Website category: movie
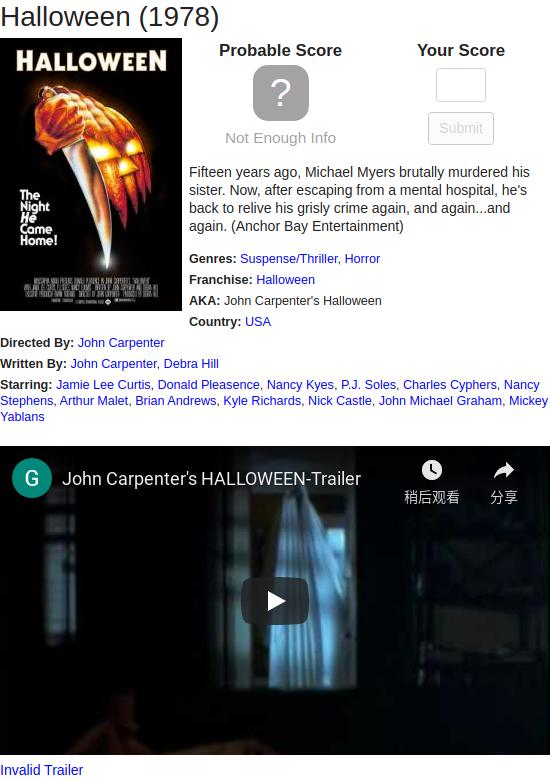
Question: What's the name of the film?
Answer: Halloween

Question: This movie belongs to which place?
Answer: USA

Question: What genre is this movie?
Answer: Suspense/Thriller

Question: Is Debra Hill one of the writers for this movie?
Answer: yes

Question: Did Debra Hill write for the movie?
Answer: yes

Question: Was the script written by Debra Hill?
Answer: yes

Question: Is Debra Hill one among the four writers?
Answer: yes

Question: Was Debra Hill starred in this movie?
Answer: no

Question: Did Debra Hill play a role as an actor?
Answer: no

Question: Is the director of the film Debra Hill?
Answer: no

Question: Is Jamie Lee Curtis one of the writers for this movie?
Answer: no

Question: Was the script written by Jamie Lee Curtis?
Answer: no

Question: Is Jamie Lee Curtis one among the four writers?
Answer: no

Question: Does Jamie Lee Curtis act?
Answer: yes

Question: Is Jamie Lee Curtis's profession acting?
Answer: yes

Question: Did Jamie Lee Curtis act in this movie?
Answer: yes

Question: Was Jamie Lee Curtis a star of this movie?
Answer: yes

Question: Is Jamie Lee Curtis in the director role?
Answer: no

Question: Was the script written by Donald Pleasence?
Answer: no

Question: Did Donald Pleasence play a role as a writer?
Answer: no

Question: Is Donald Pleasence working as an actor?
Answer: yes

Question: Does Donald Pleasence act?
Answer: yes

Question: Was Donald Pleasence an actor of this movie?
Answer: yes

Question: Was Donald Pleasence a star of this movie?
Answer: yes

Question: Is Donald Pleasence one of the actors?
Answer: yes

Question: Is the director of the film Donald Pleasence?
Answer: no

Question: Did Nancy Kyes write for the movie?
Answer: no

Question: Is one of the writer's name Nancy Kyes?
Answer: no

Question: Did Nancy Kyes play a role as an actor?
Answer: yes

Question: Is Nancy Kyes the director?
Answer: no

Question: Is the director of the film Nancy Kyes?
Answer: no

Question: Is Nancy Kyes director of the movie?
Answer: no

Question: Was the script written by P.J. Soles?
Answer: no

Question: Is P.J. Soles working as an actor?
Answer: yes

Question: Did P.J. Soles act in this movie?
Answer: yes

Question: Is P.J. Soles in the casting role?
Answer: yes

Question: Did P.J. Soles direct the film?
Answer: no

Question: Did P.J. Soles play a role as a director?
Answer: no

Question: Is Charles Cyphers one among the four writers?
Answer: no

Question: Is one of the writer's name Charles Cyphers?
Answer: no

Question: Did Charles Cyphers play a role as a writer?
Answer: no

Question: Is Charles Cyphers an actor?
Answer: yes

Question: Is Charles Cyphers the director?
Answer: no

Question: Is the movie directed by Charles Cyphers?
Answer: no

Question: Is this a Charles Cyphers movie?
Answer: no

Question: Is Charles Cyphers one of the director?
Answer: no

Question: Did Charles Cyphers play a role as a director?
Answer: no

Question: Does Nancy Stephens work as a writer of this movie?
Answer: no

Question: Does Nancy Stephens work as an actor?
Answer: yes

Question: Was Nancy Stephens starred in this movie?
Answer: yes

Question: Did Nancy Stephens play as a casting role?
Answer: yes

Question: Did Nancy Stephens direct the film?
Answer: no

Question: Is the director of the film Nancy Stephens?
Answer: no

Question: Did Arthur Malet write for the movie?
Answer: no

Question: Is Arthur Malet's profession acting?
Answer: yes

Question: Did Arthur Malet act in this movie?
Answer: yes

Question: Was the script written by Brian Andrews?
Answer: no

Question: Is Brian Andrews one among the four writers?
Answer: no

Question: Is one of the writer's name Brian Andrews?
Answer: no

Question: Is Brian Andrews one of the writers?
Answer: no

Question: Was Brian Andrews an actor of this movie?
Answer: yes

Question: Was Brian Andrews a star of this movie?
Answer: yes

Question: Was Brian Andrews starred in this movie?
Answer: yes

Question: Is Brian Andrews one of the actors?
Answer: yes